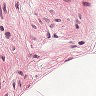
Metastatic tissue present: no